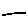
Label: line